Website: slack
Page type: stored-credit-cards
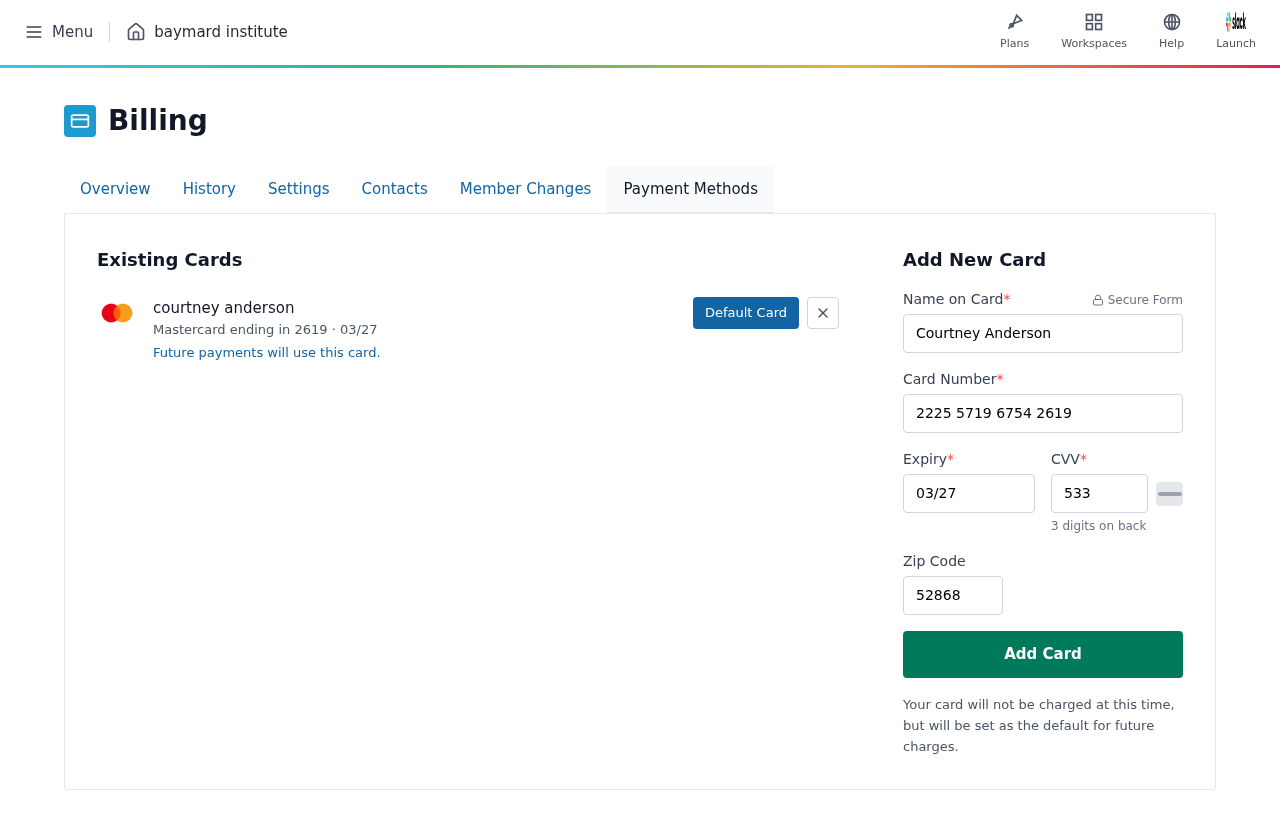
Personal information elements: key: PII_CARD_CVV
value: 533
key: PII_CARD_EXPIRY
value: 03/27
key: PII_CARD_EXPIRY_MONTH
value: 03
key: PII_CARD_EXPIRY_YEAR
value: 27
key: PII_CARD_LAST4
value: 2619
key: PII_CARD_NUMBER
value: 2225 5719 6754 2619
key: PII_CARD_TYPE
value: Mastercard
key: PII_FULLNAME
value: courtney anderson
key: PII_FULLNAME
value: Courtney Anderson
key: PII_POSTCODE
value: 52868